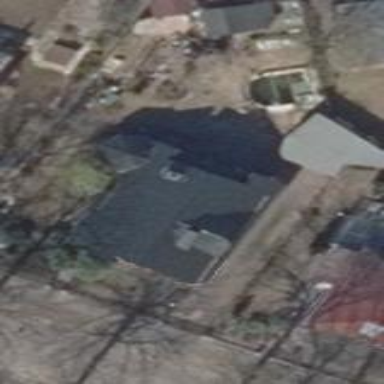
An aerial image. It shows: Gabled roof on residential building.